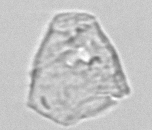
Label: detritus_transparent